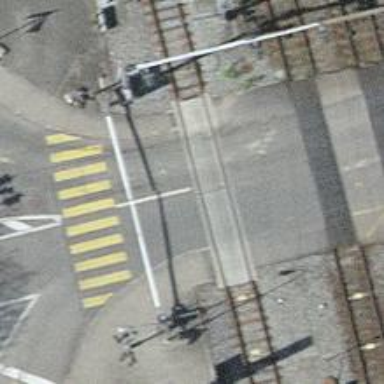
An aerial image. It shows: Level crossing with full barriers and lights.